The plot is a Hilbert-envelope spectrum of a rotating bearing's acceleration signal, annotated with the bearing's characteristic defect frequencies. Determine the bearing's health state. Answer with exactly one of: normal, inner_race, outer_race, ball.
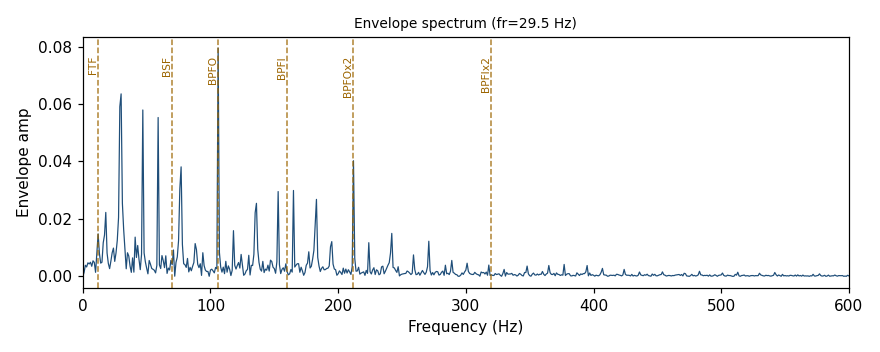
Answer: outer_race